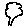
Label: tree